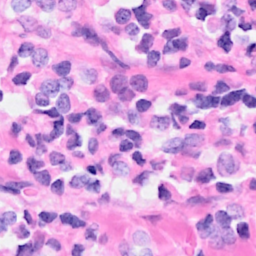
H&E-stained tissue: Breast